Interaction volume radius: 10 \u00c5
Interaction volume height: 40 \u00c5
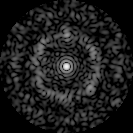
Disorder parameter: 0.8086